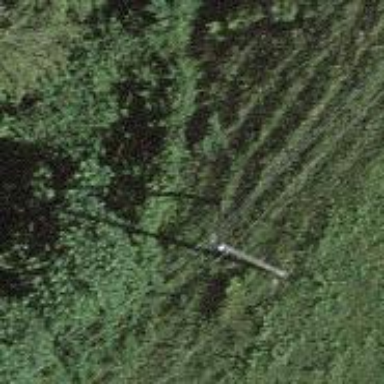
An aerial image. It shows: Utility pole in the area.